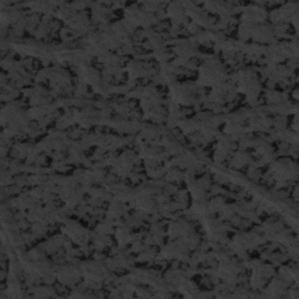
Label: frost